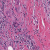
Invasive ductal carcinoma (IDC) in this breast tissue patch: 1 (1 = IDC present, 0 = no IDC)